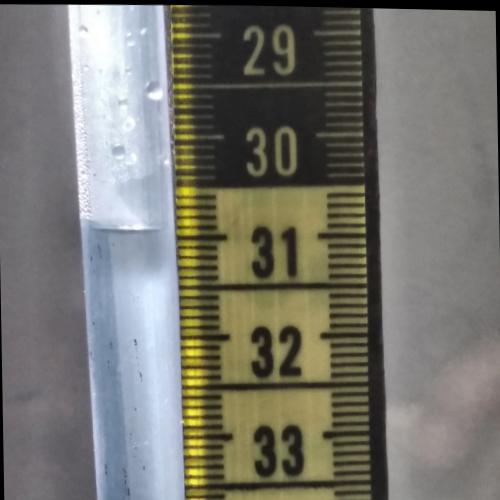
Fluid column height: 30.9 cm